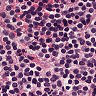
Metastatic tissue present: no